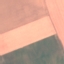
Land use / land cover: AnnualCrop